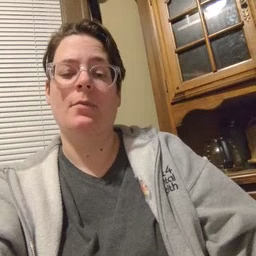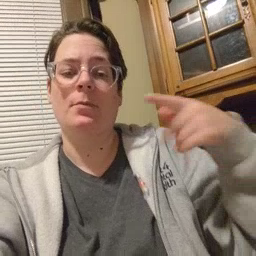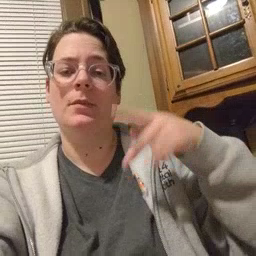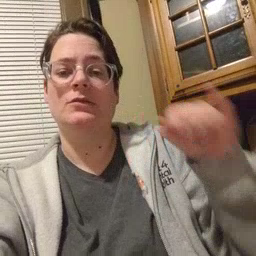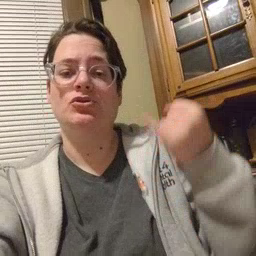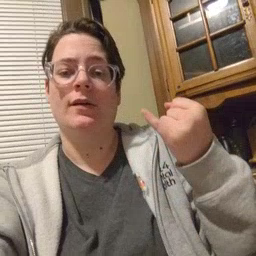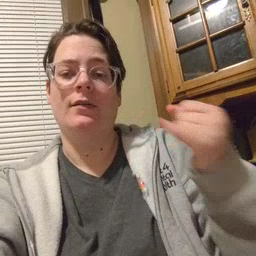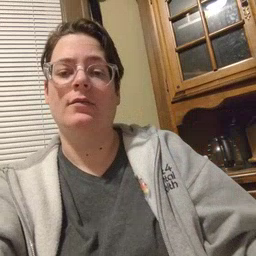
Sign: pajamas